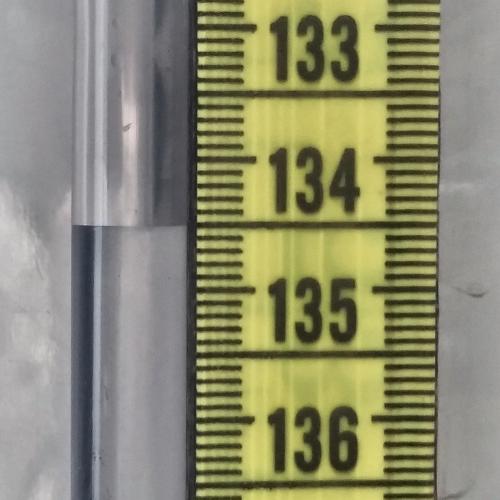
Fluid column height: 134.5 cm